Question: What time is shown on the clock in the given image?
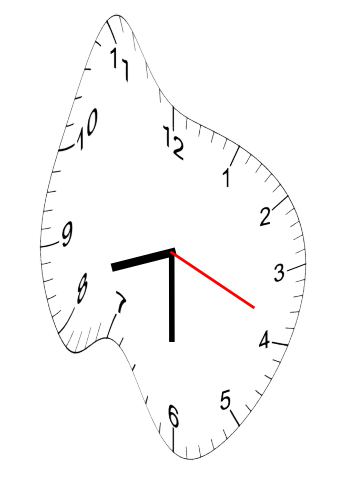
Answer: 08:30:19